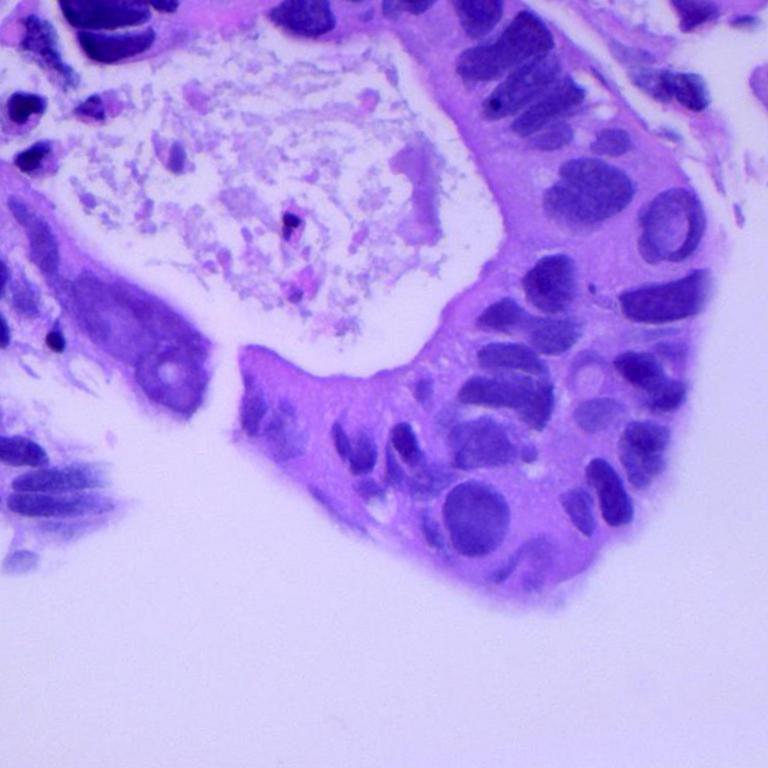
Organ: lung
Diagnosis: adenocarcinomas